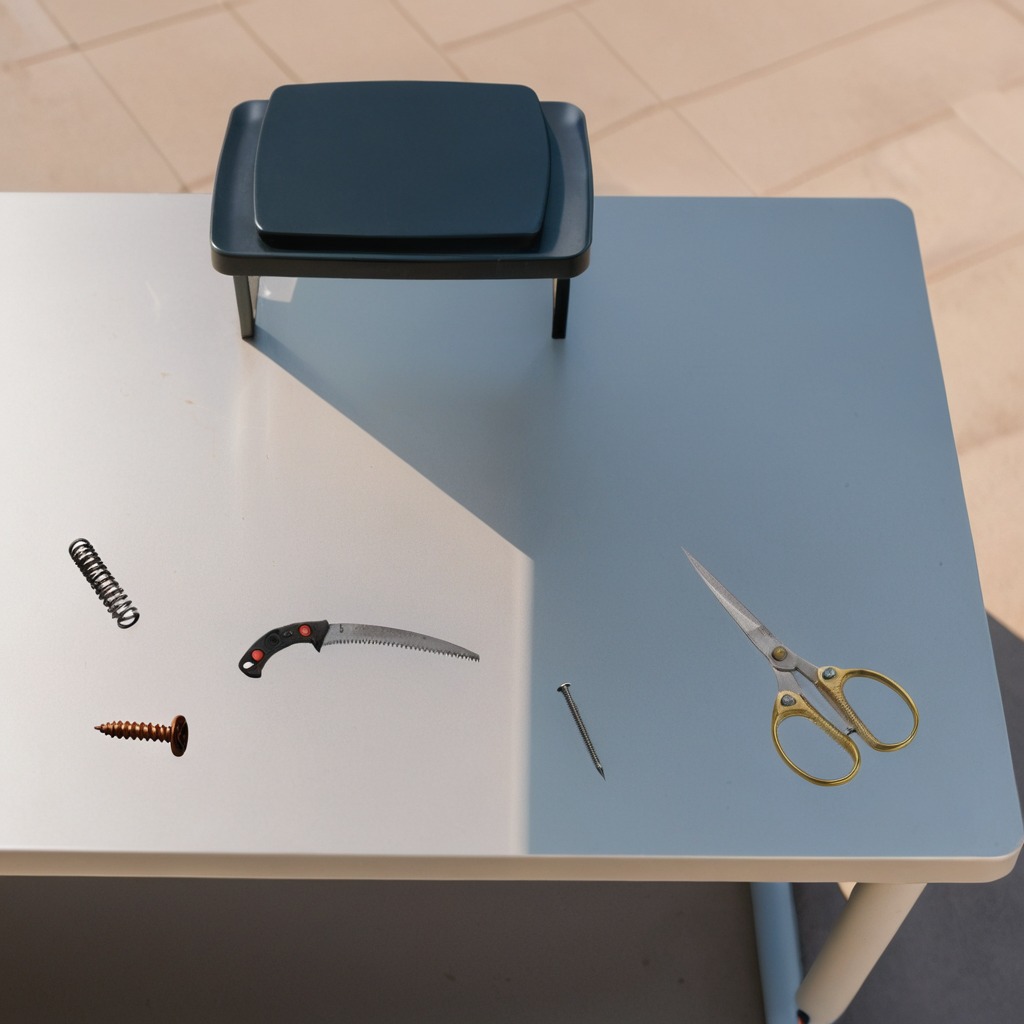
A metal machine screw, an iron nail, a coiled metal spring, a handheld metal saw, and a pair of scissors are lying on the utility table.